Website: apple-inc
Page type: customer-info-address
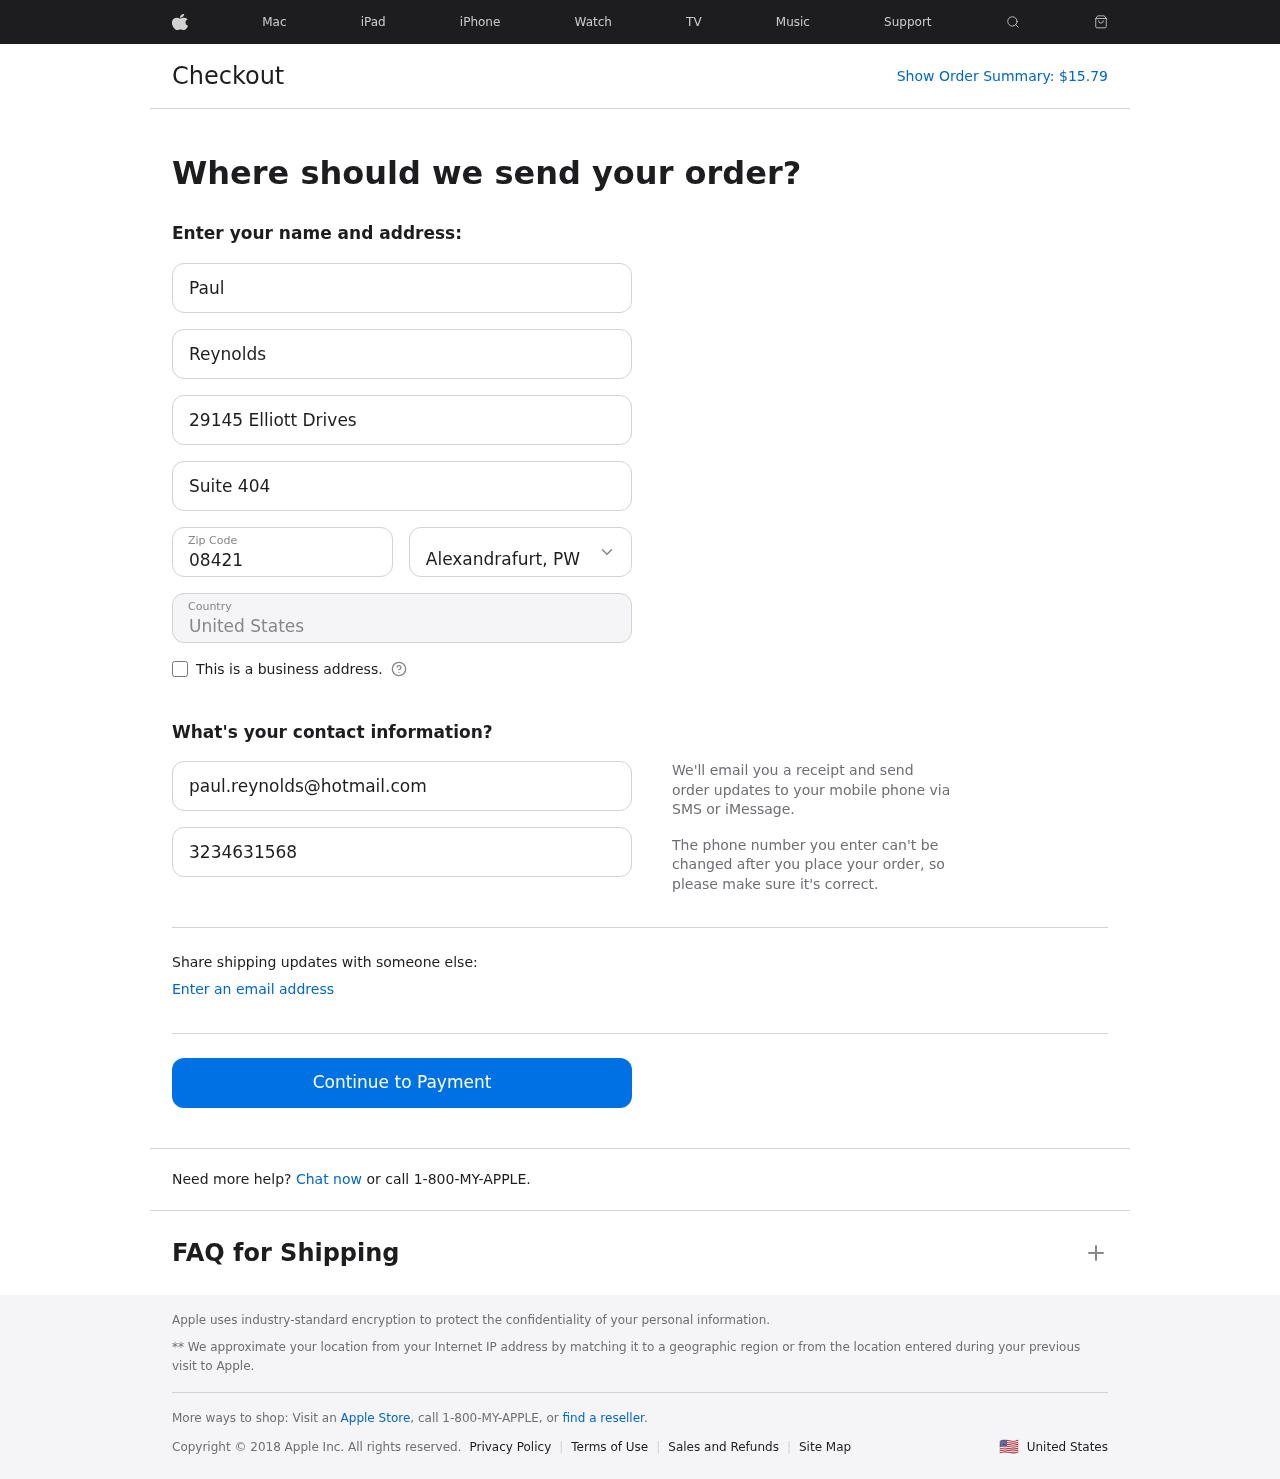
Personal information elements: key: PII_CITY_STATE
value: Alexandrafurt, PW
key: PII_COUNTRY
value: United States
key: PII_EMAIL
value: paul.reynolds@hotmail.com
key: PII_FIRSTNAME
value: Paul
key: PII_LASTNAME
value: Reynolds
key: PII_PHONE
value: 3234631568
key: PII_POSTCODE
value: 08421
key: PII_STREET
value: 29145 Elliott Drives
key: PII_STREET2
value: Suite 404
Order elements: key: ORDER_TOTAL
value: $15.79